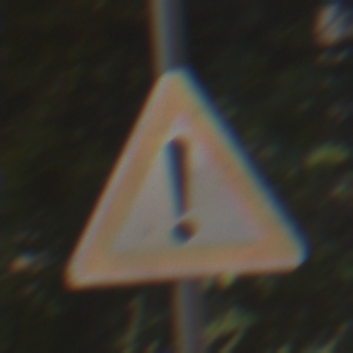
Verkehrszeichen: Gefahrenstelle
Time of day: MorningAfternoon
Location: Outdoor (Nature)
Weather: Clear
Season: Summer
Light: Natural